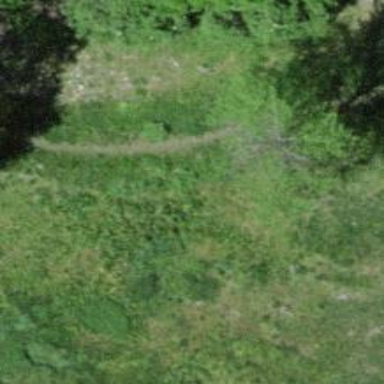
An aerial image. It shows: Unpaved path.